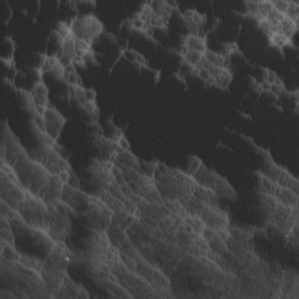
Label: non_frost